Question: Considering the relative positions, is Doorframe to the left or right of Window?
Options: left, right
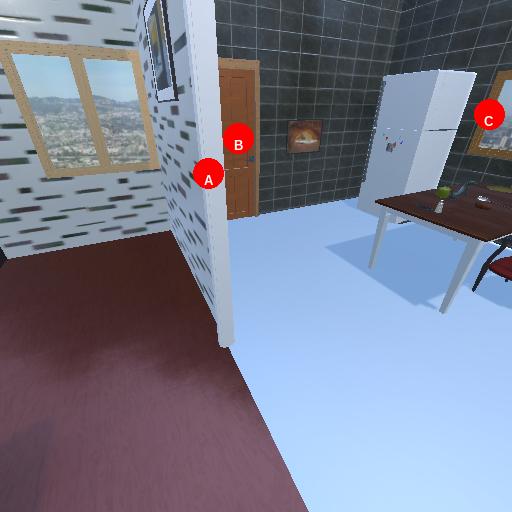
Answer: left